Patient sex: M
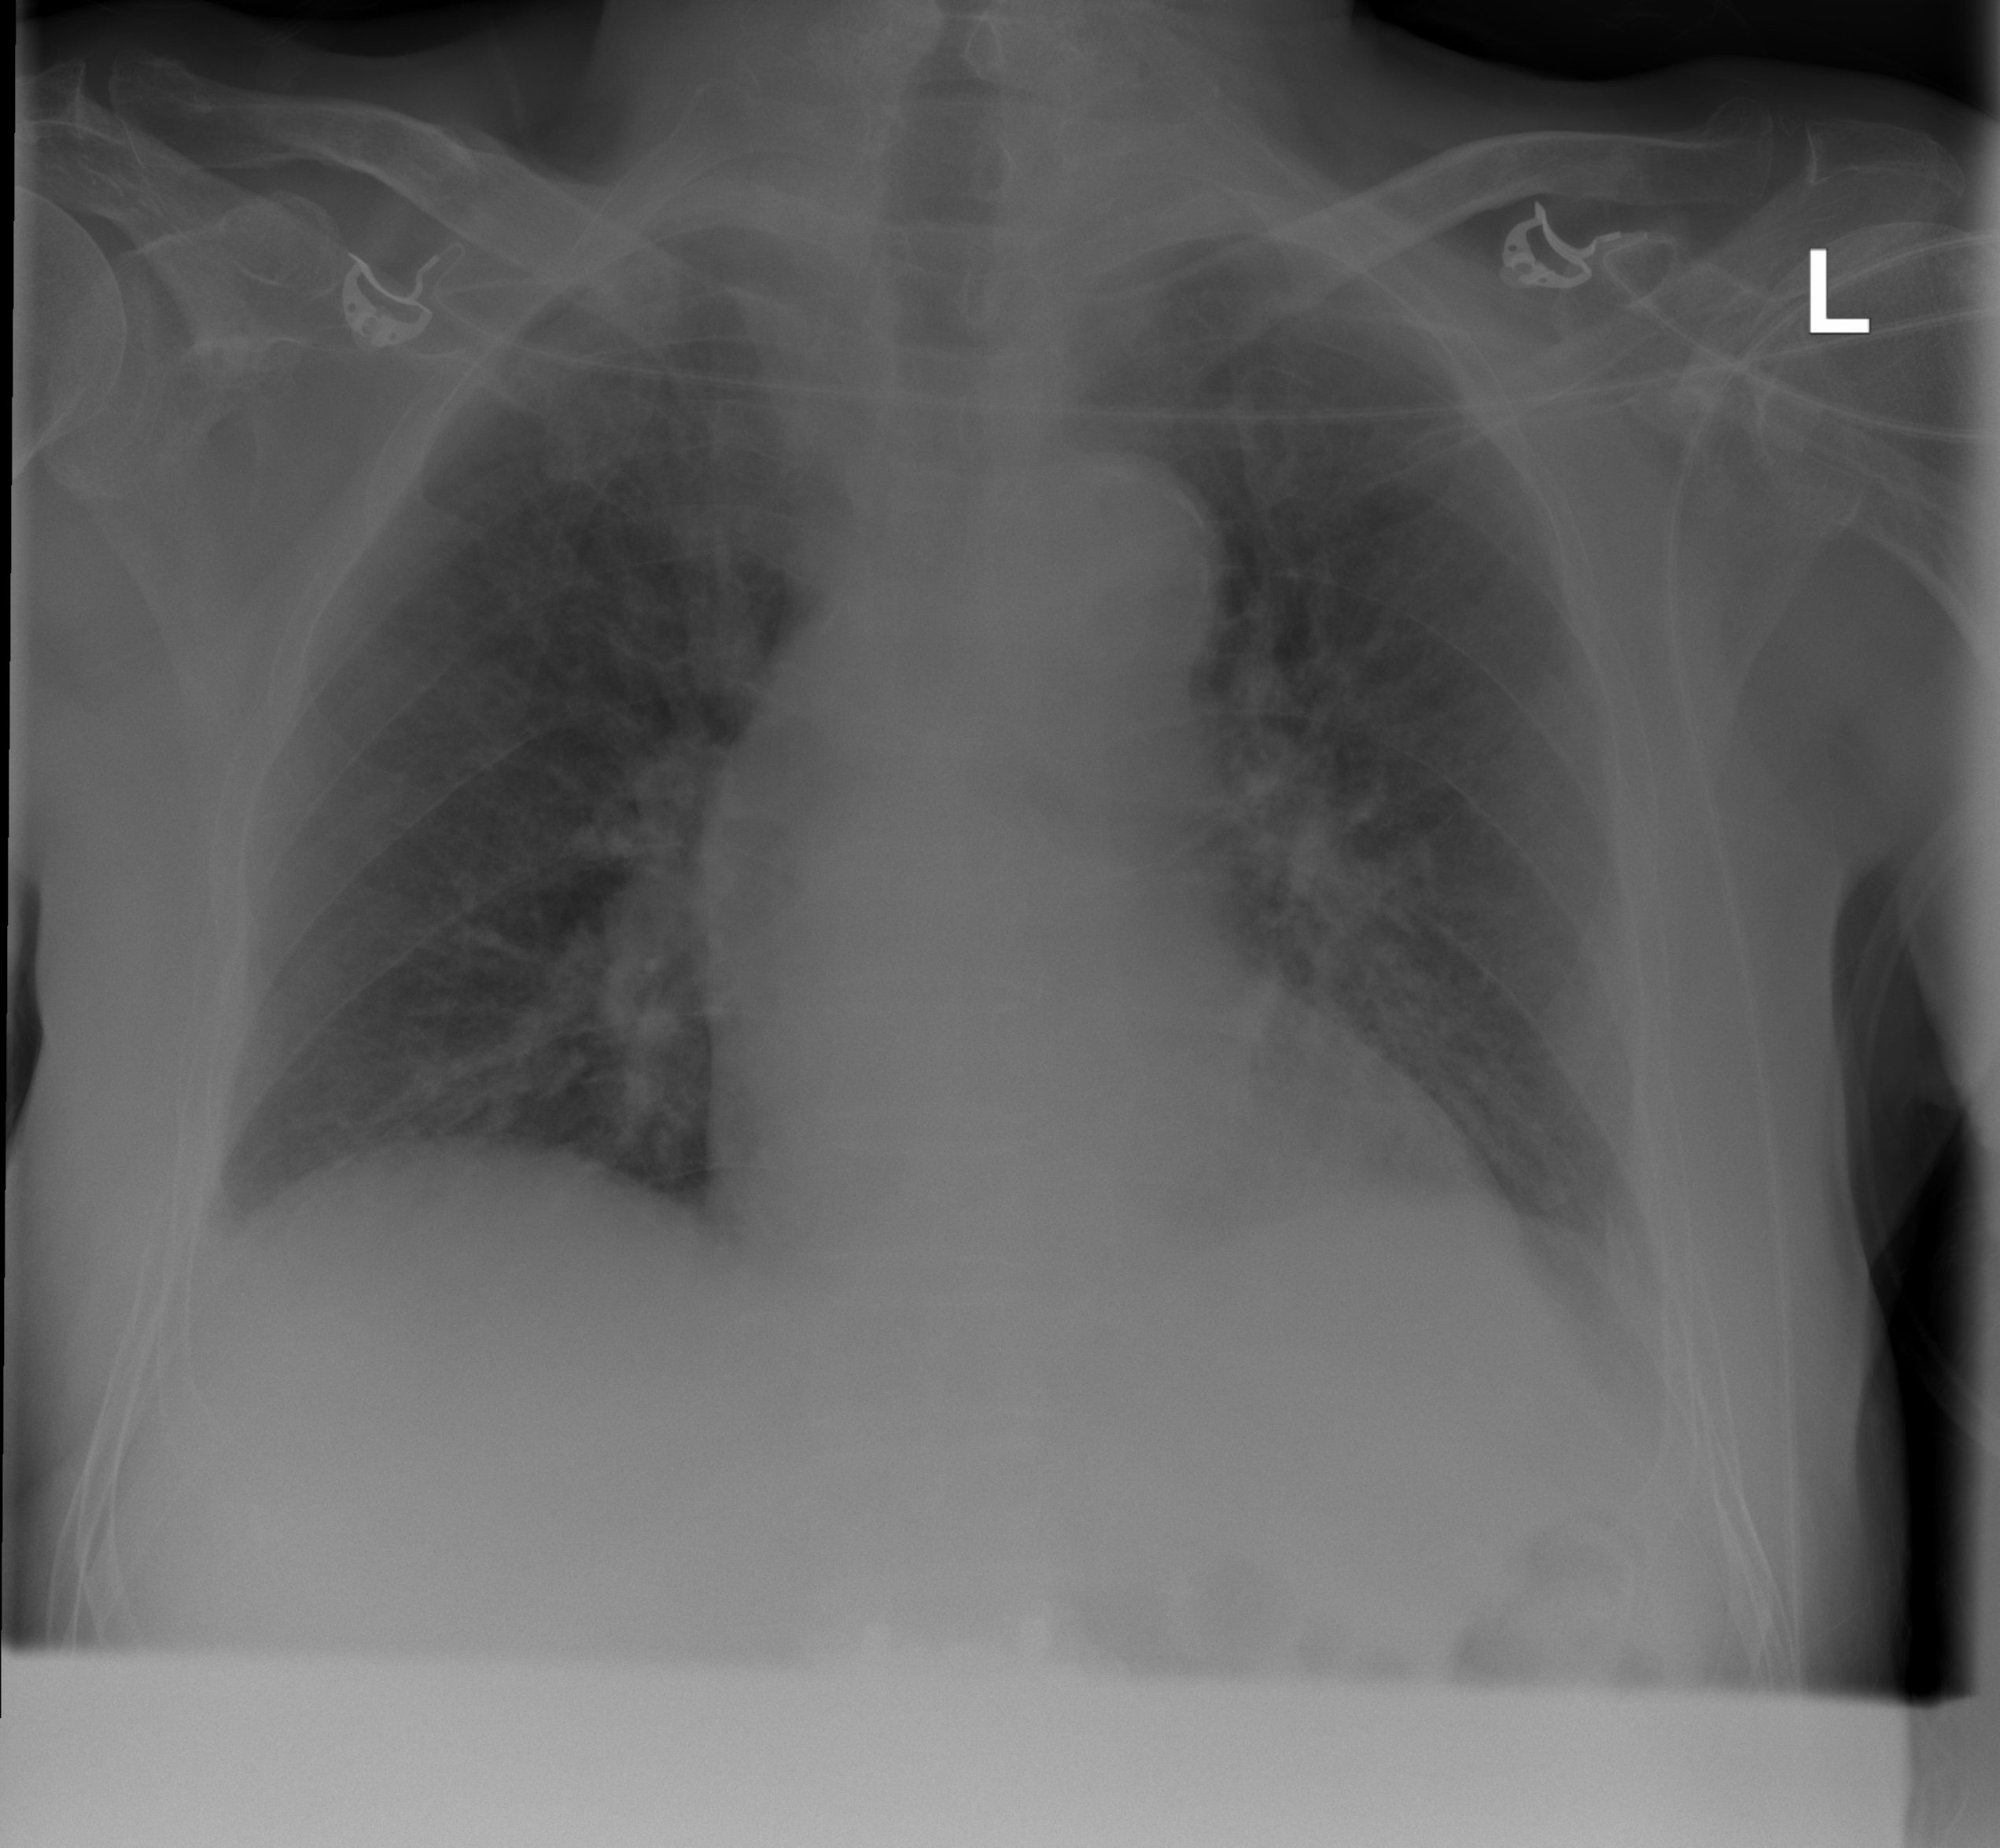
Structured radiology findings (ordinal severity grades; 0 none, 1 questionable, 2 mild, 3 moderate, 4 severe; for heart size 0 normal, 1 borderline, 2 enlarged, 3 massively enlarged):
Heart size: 0
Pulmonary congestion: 2
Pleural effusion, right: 2
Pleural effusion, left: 0
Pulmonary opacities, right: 0
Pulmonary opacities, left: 0
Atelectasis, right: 0
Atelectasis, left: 0